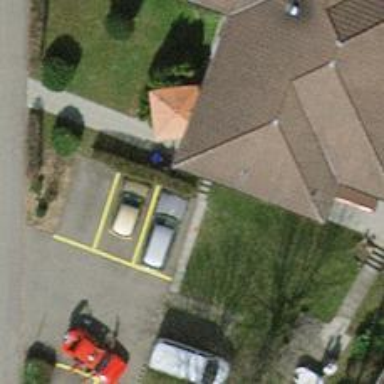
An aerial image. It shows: Hedge acting as barrier.